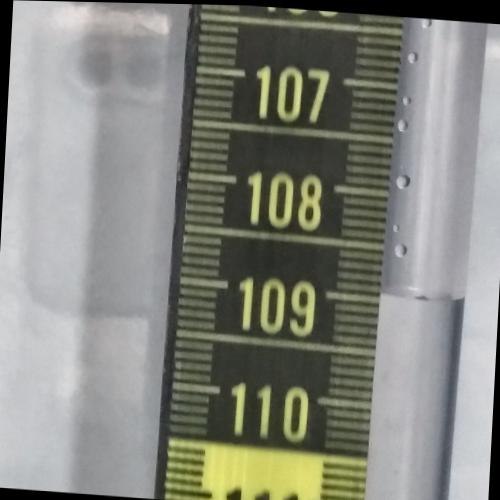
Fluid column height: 109.0 cm